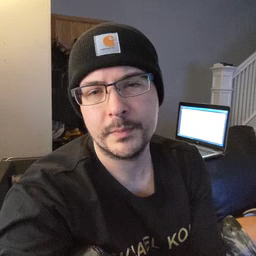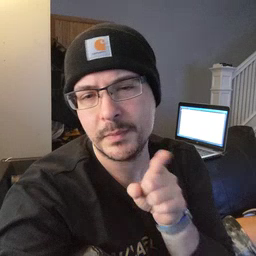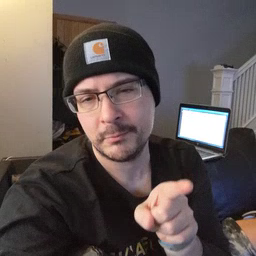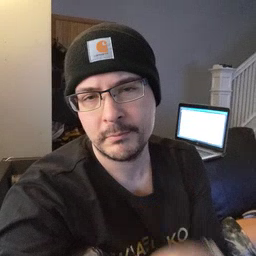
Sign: hesheit